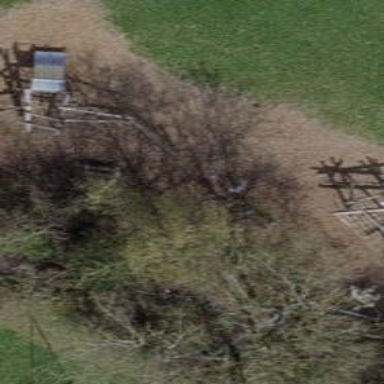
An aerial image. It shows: Bench.